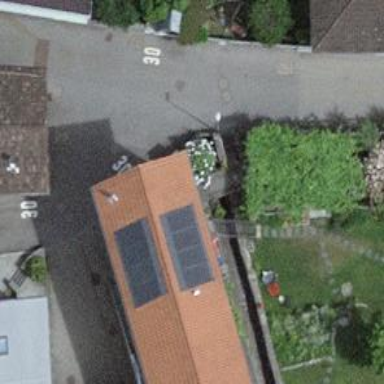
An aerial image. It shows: Charming bed and breakfast guest house popular among tourists.